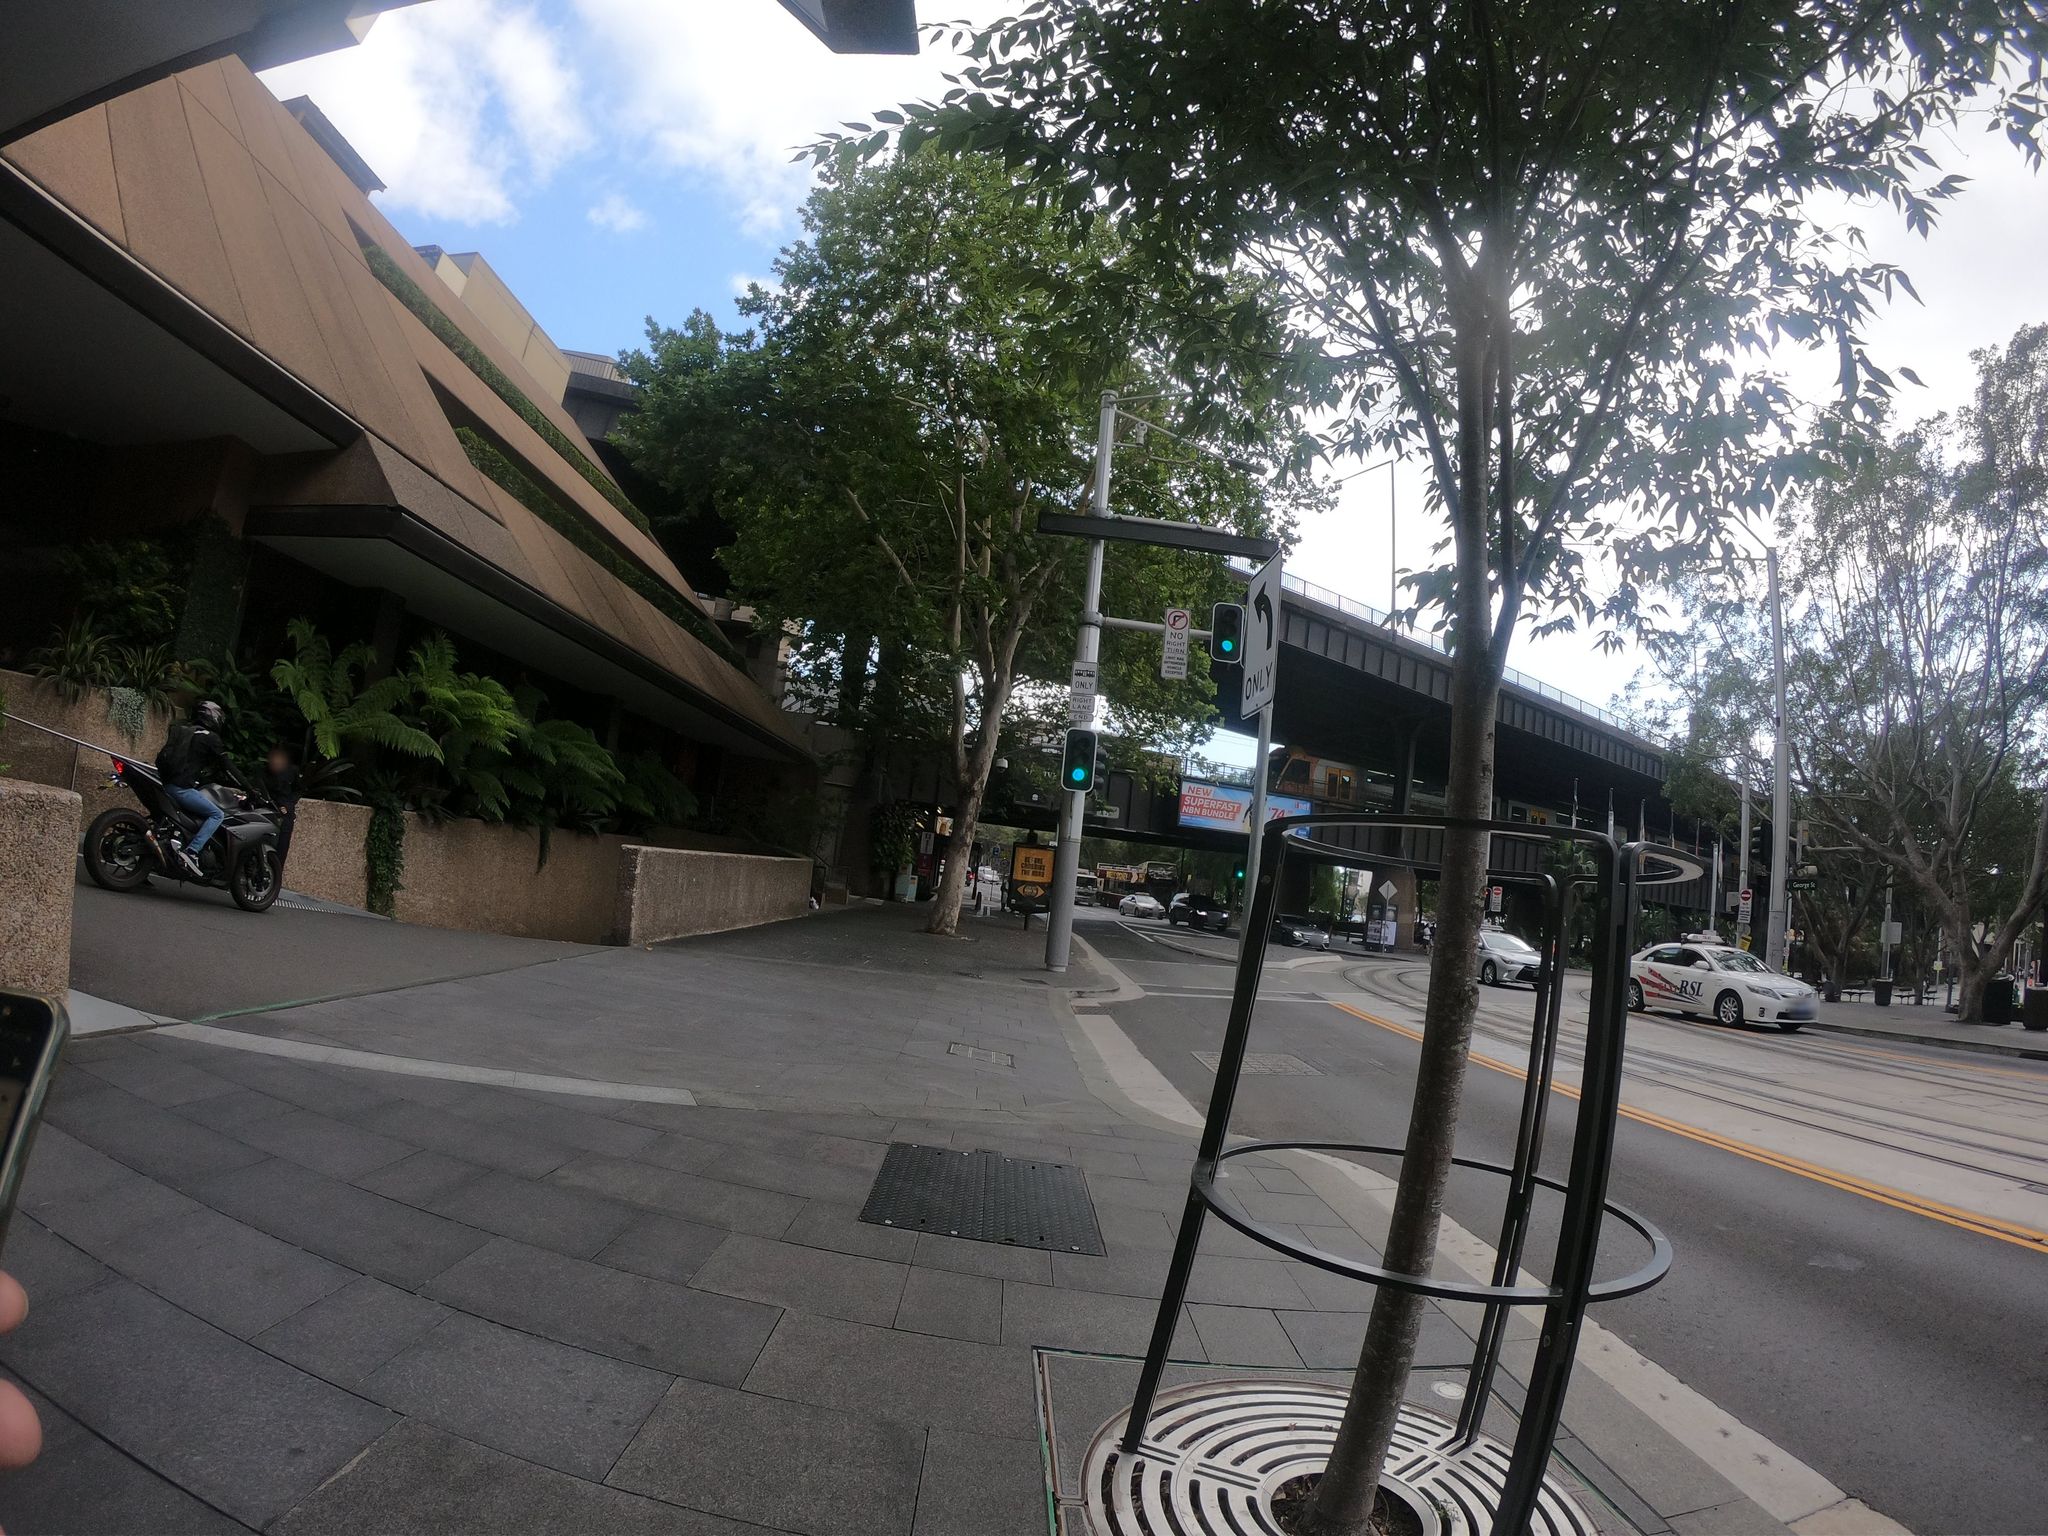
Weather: cloudy
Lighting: day
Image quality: good
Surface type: cycling surface
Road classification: residential, unclassified
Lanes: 1
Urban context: urban centre
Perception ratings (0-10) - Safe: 6.39, Lively: 8.78, Beautiful: 0.81, Boring: 5.07, Depressing: 1.57, Wealthy: 3.38